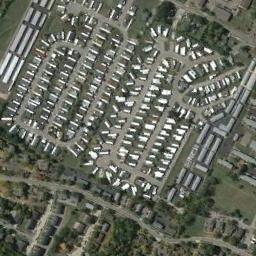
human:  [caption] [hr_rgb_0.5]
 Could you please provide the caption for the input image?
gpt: Many buildings are in the mobile home park .

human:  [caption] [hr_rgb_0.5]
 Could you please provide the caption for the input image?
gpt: The mobile home park is on the grass next to some trees .

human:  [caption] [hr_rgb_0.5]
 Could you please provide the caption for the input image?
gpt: There are three rows of mobile homes .

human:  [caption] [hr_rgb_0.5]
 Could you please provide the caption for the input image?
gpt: The mobile home park has lots of neatly arranged white mobile homes and some roads go through the mobile home park .

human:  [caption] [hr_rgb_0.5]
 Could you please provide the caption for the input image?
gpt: There are many white buildings in the mobile home park .